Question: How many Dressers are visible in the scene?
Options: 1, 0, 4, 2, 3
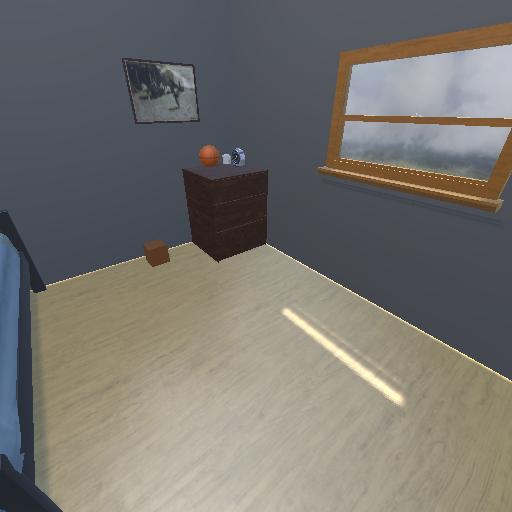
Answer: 1